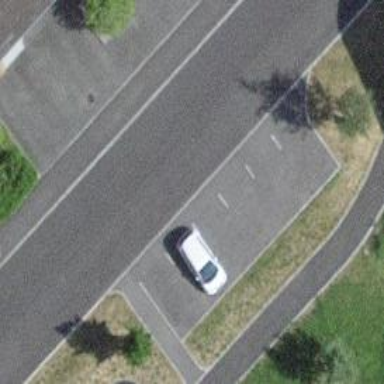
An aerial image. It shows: Street side parking area.